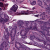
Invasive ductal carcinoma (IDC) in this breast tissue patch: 1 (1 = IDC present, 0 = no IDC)